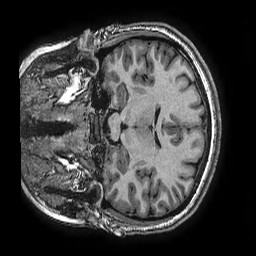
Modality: T1w
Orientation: coronal
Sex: female
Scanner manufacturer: ge
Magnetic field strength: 3 T
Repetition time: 0.0077 s
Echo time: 0.003436 s